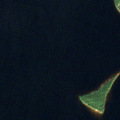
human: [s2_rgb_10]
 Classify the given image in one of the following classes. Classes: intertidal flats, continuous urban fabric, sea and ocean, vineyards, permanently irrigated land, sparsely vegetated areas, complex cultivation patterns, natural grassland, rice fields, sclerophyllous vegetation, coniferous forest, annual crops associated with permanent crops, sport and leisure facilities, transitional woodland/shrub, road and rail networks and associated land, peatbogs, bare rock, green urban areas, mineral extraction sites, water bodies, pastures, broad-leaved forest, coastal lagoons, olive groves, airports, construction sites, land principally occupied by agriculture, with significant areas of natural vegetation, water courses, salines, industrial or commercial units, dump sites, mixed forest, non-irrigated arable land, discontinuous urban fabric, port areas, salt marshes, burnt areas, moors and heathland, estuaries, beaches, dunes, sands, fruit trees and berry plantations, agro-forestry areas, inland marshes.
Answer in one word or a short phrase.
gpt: coniferous forest, water bodies